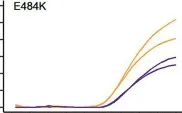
RT-qPCR results for the spike gene mutations. L452R.
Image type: chart (chart)